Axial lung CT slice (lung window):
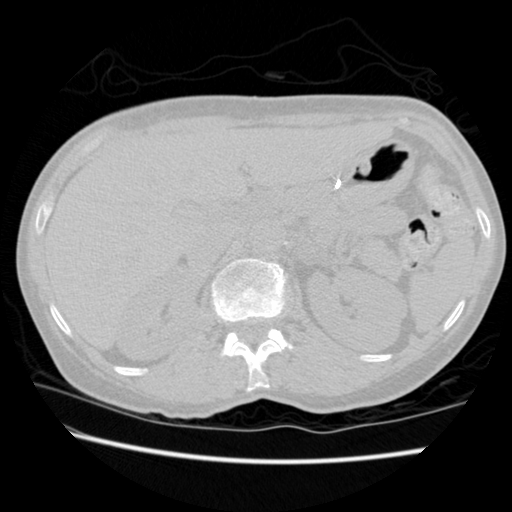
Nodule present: no